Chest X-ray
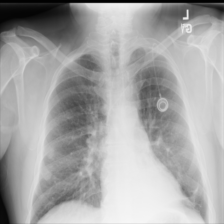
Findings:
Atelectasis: positive
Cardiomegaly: negative
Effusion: negative
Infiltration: negative
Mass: negative
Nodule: negative
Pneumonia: negative
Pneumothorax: negative
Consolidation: negative
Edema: negative
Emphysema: negative
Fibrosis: negative
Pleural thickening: negative
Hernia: negative